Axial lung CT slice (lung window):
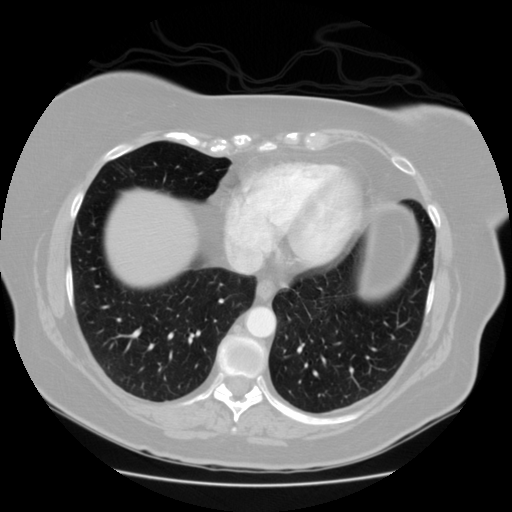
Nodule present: no